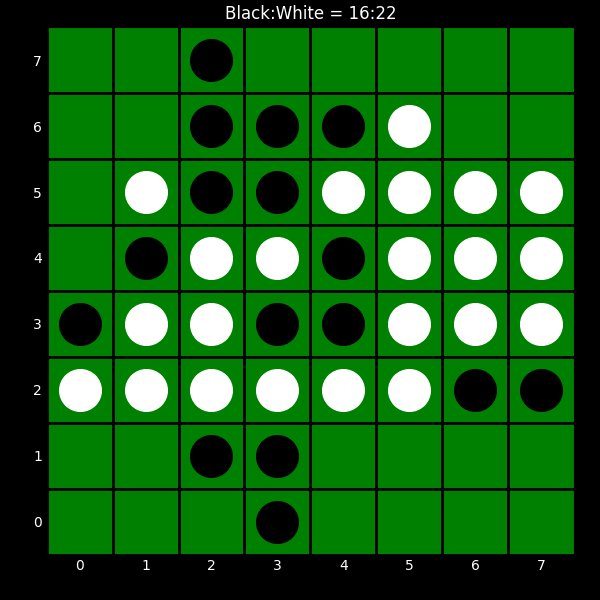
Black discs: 16
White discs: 22